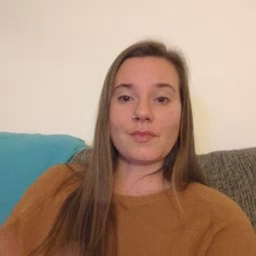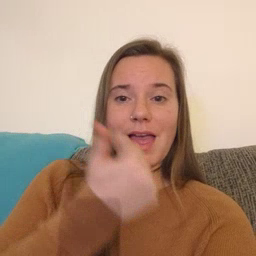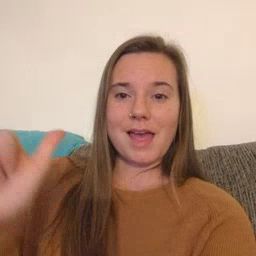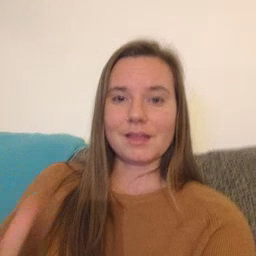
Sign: any